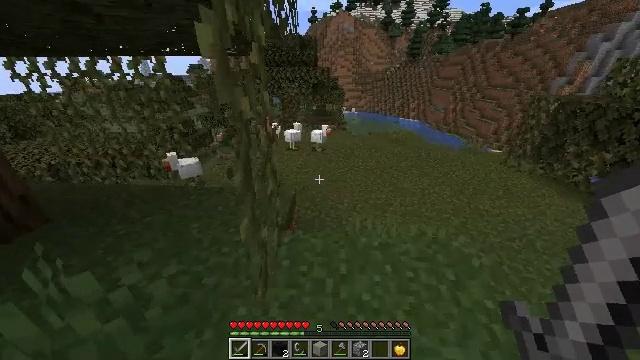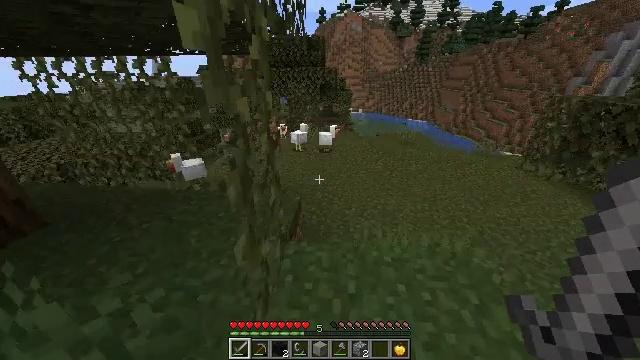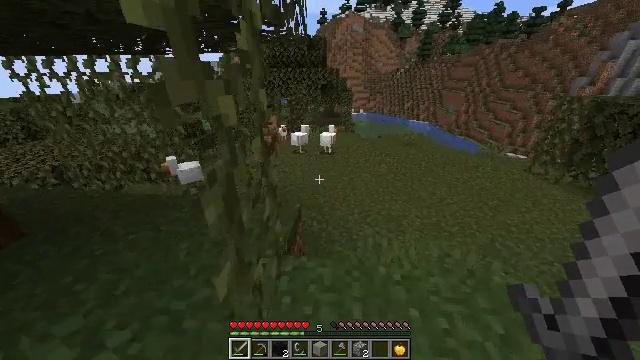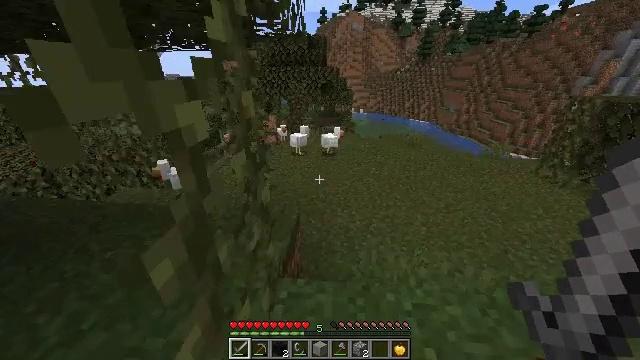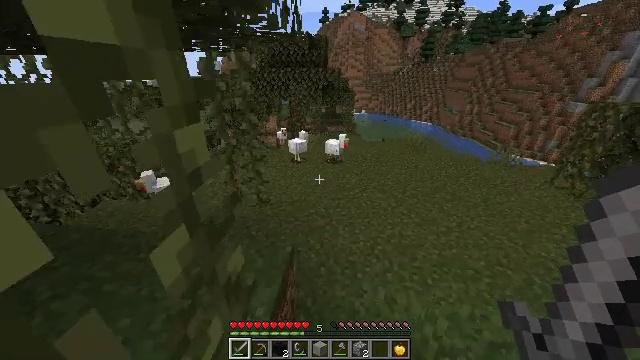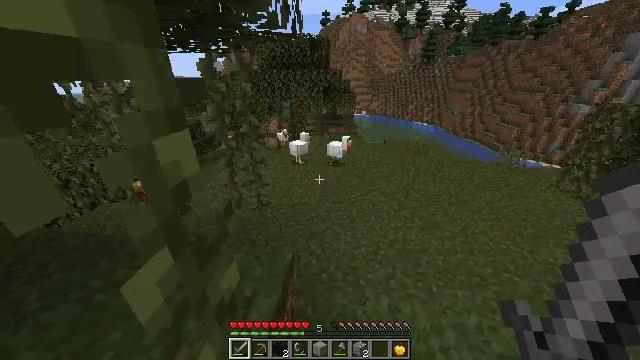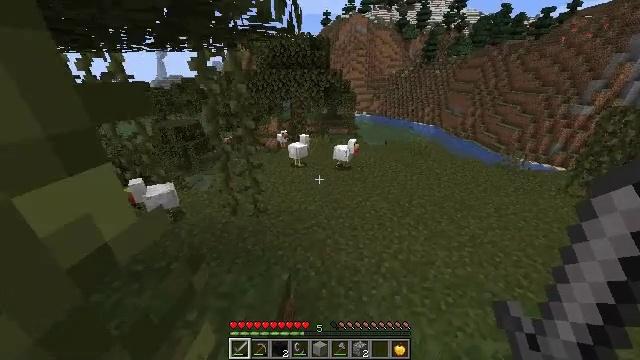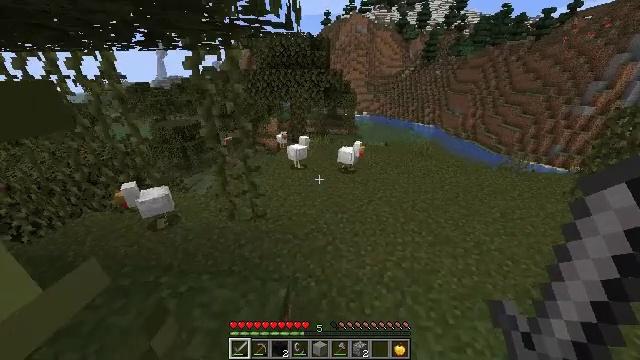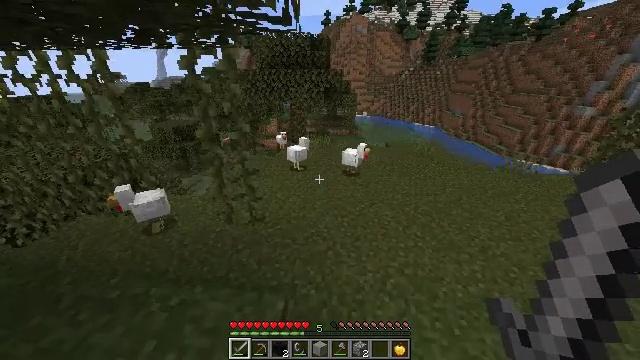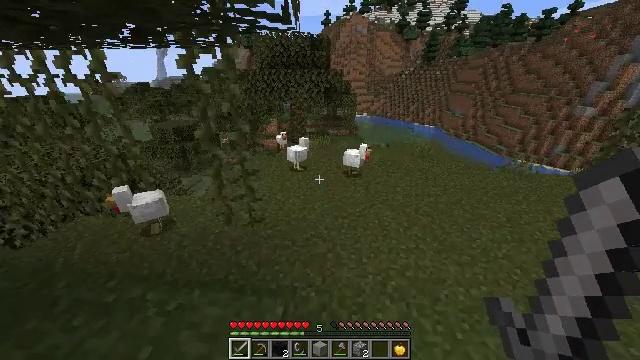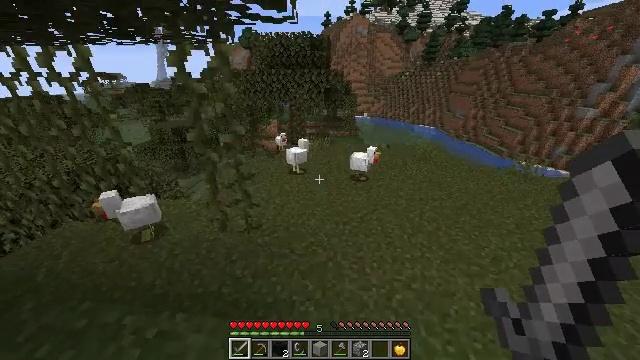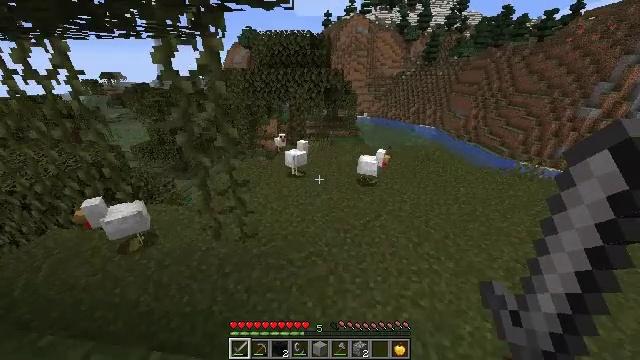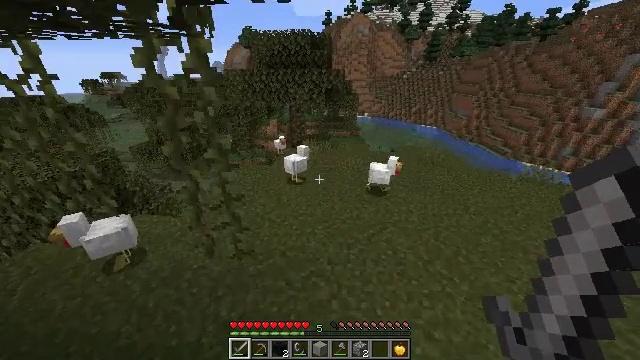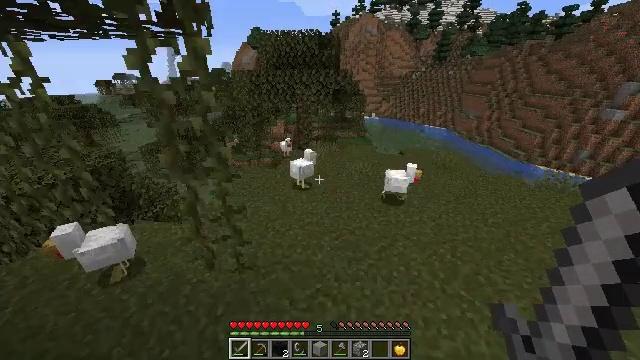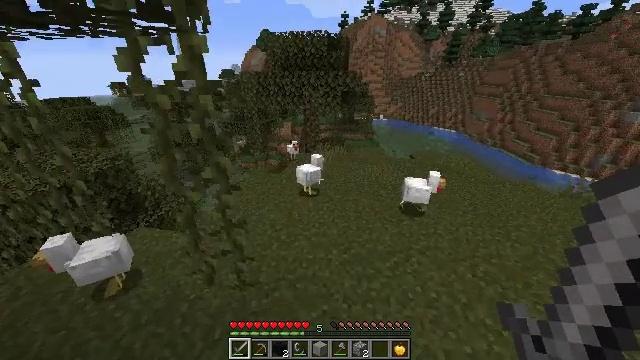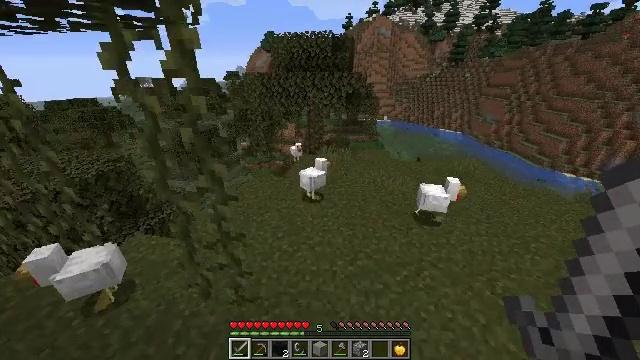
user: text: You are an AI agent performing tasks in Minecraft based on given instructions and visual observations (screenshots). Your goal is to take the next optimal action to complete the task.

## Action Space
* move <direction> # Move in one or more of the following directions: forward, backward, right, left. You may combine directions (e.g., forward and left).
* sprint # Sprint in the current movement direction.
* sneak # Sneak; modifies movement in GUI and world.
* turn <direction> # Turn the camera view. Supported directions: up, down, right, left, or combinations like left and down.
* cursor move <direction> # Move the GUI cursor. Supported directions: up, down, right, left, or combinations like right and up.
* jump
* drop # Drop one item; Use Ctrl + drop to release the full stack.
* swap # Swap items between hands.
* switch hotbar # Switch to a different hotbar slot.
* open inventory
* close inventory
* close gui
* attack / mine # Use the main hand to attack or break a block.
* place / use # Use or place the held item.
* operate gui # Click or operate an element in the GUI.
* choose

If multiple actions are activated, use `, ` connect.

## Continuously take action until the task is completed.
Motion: motion action
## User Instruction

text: Hunt a chicken.
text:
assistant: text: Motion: move forward, sprint, turn left
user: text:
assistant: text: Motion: move forward, sprint
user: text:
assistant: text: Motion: move forward, sprint
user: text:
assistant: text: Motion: move forward, sprint
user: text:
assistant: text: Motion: move forward, sprint
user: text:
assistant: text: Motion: move forward, sprint
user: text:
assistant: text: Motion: move forward, sprint
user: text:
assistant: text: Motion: move forward, sprint
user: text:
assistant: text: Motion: move forward, sprint
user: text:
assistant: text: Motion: move forward, sprint
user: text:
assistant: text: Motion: move forward, sprint
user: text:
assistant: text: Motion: move forward, sprint
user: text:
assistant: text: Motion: move forward, sprint, turn left
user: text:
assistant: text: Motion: move forward, sprint, turn left
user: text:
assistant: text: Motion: move forward, sprint, turn left
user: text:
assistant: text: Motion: move forward, sprint
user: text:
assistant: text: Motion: move forward, sprint, turn left
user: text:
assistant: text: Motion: move forward, sprint, turn left
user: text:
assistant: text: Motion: move forward, sprint
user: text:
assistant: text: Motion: move forward, sprint, turn down
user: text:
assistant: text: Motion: move forward
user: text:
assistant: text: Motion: move forward
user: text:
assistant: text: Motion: move forward
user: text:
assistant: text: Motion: move forward, attack / mine
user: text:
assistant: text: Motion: move forward, attack / mine
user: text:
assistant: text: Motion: move forward, attack / mine
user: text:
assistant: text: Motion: attack / mine
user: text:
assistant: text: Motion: no_op
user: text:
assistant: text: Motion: no_op